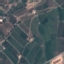
Label: PermanentCrop